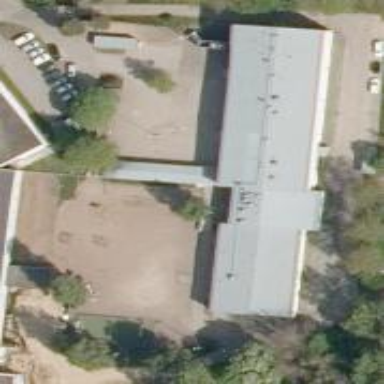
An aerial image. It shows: School.